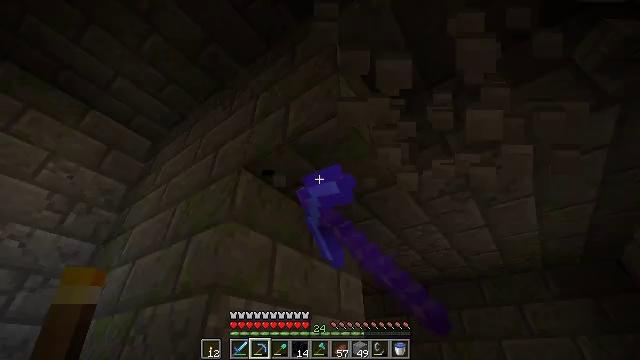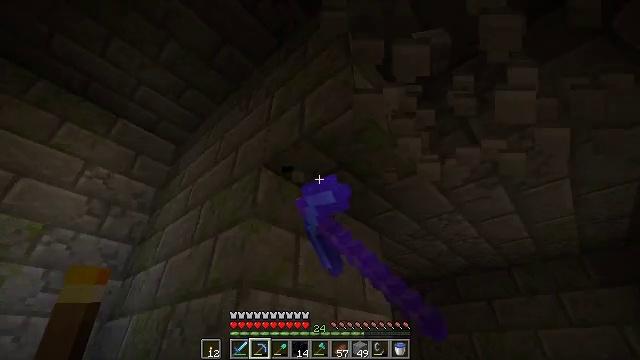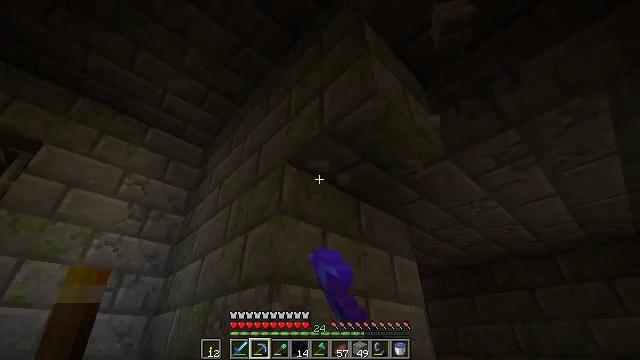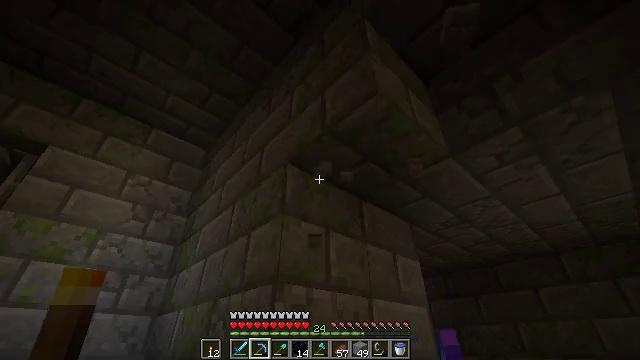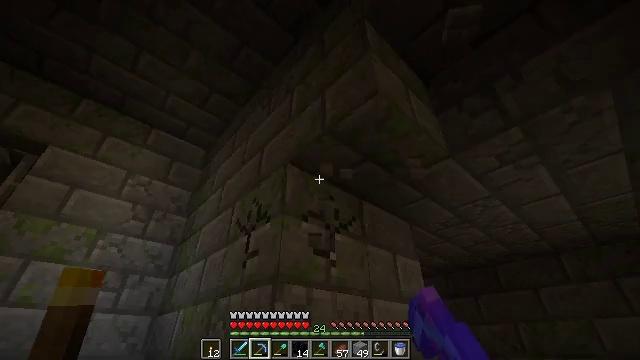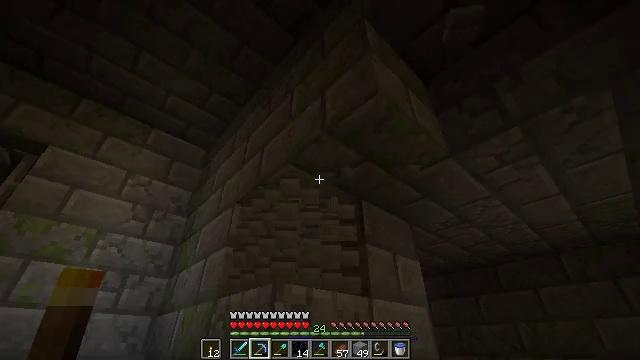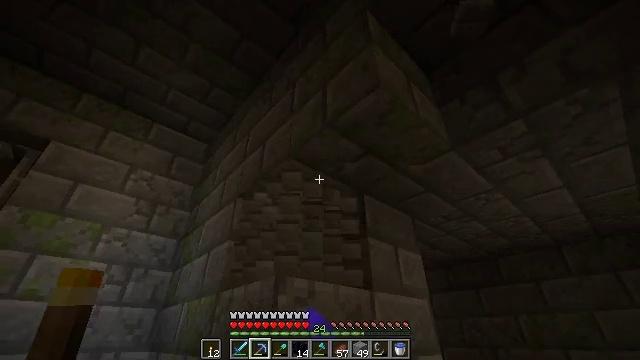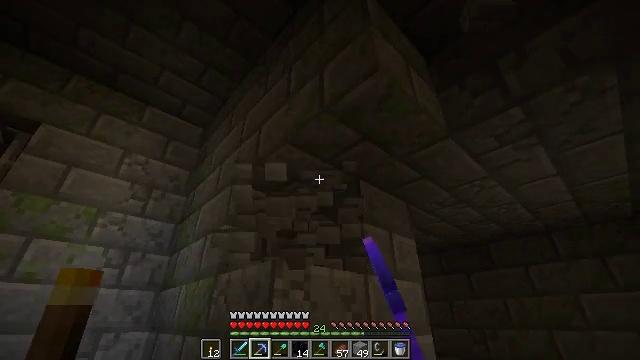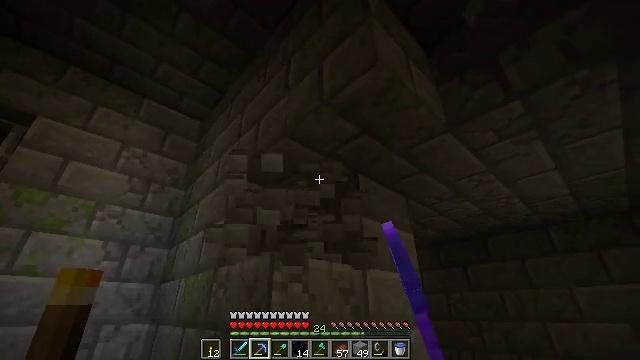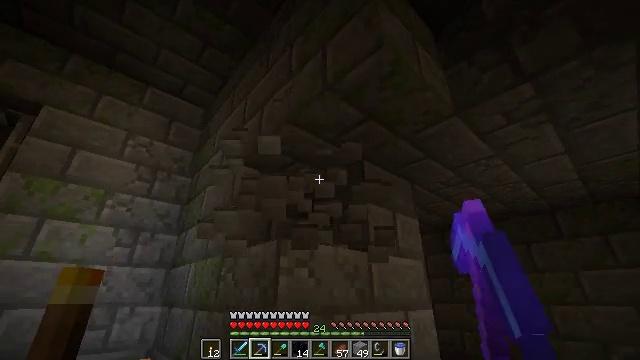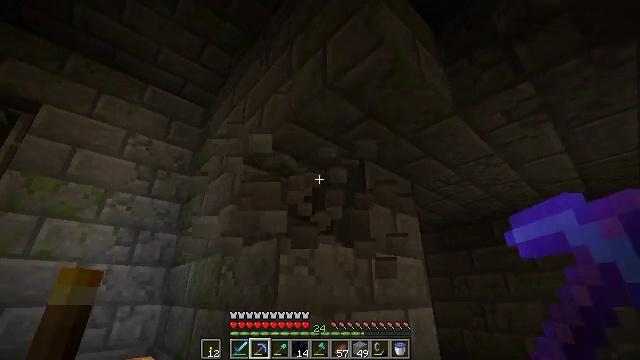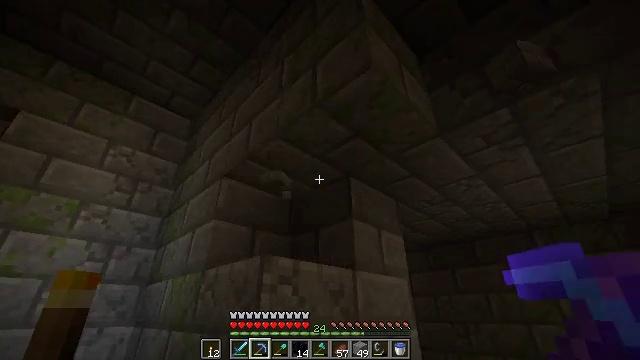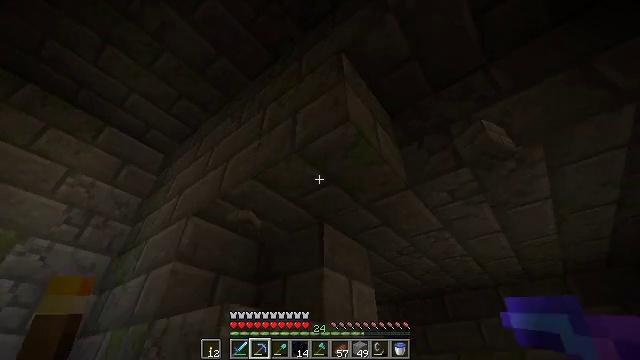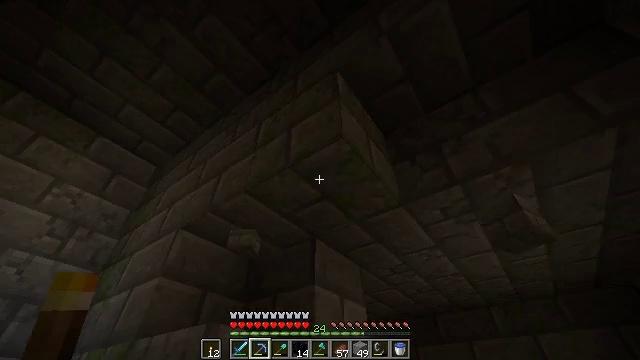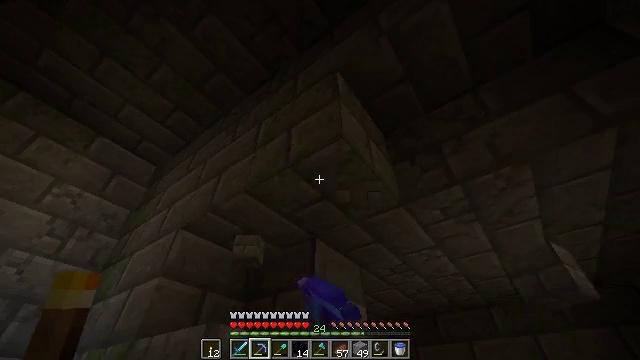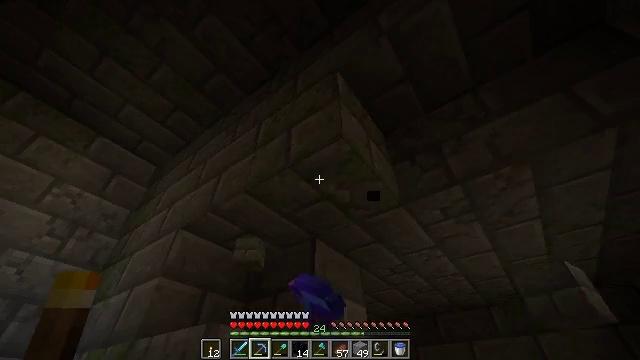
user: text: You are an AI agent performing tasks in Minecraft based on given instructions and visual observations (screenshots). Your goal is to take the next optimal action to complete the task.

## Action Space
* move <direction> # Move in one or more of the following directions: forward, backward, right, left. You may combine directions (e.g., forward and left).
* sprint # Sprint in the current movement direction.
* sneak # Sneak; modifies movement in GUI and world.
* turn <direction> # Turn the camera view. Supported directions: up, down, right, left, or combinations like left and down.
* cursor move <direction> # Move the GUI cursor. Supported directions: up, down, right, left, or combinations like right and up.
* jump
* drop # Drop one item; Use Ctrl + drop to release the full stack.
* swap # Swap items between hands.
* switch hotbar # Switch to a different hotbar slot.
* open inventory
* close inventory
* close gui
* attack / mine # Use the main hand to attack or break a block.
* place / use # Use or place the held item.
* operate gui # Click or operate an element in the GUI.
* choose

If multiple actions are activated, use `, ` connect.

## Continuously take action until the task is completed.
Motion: motion action
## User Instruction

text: Break the mossy stone bricks in a structure.
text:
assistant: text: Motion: turn left and down, attack / mine
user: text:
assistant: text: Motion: turn left and down, attack / mine
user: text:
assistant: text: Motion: attack / mine
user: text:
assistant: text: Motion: attack / mine
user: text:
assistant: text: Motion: attack / mine
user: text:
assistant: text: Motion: turn down, attack / mine
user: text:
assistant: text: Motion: turn down
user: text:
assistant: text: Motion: turn down
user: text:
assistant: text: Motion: turn left and down
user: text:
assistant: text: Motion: no_op
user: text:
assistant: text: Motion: turn right and up
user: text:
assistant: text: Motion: turn right and up
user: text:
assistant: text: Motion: turn right and up, attack / mine
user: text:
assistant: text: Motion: attack / mine
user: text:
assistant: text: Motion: attack / mine
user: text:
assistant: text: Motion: attack / mine
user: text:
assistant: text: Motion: attack / mine
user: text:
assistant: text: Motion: turn down, attack / mine
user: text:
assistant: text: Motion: turn down, attack / mine
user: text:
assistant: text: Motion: turn left and down
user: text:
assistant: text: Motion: turn down
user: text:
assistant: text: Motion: turn right and up
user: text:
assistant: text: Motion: no_op